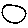
Label: circle